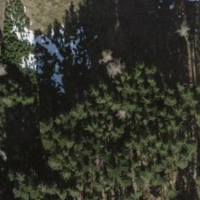
EUNIS habitat code: 43
Species observed at this site:
Cerastium glomeratum